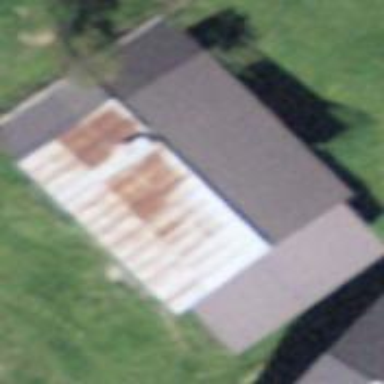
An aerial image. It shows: Farm building.